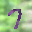
Label: 7